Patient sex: F
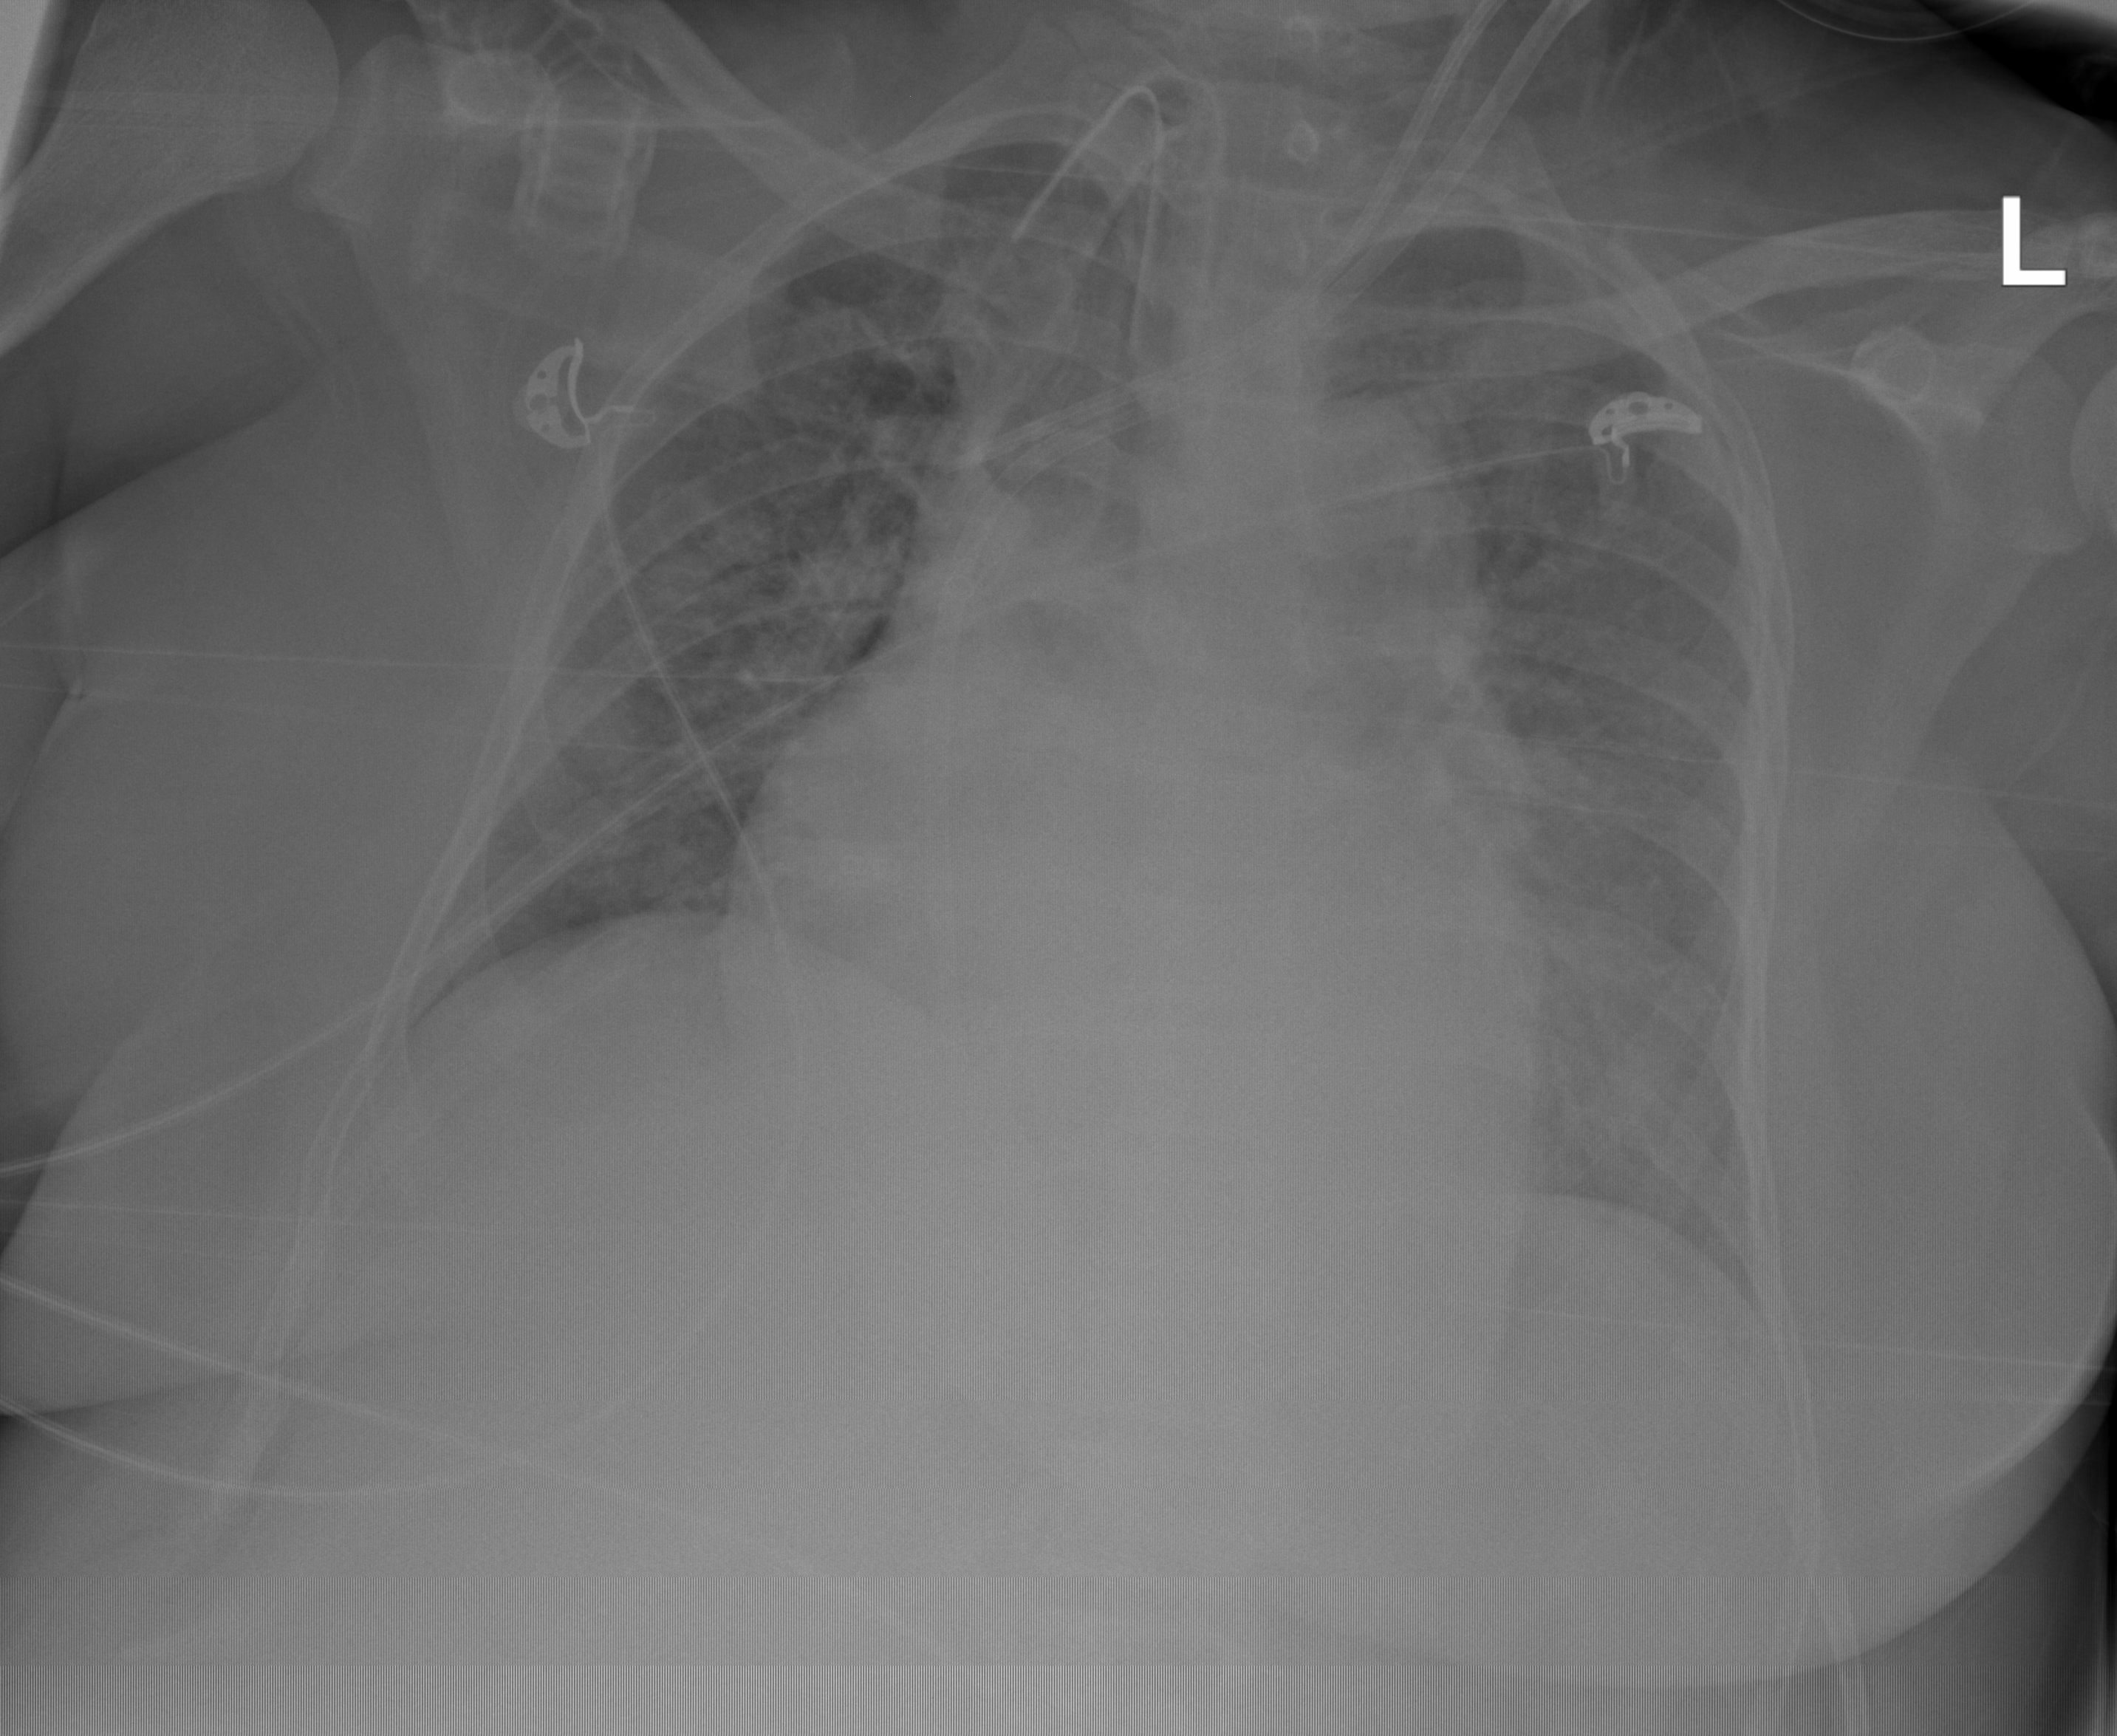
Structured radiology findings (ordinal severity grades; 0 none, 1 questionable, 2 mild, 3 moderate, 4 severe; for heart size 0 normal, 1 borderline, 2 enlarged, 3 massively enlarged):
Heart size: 2
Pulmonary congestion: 2
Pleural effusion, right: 0
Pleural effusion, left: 0
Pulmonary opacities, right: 2
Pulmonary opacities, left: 2
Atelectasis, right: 2
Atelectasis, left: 2